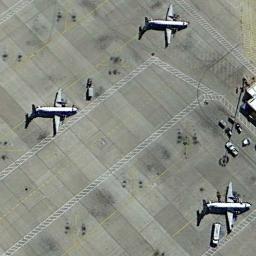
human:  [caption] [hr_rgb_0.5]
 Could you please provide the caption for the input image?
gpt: Three planes put a triangular shape on the airport with some white marks .

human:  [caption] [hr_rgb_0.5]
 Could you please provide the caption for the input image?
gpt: Three airplanes are parked on the open place .

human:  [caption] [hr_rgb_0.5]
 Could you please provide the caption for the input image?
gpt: There are many planes of different sizes in a clearing .

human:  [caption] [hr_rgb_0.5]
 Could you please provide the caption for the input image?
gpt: Three white planes parked on the open ground .

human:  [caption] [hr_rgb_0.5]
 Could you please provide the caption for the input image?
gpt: Three planes are in the parking lot .